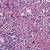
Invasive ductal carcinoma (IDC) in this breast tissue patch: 1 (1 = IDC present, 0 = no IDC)